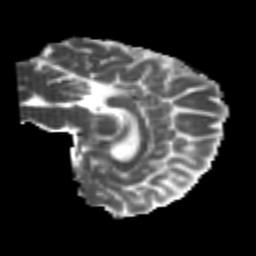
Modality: MD
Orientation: sagittal
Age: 25
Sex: female
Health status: healthy
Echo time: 0.074 s